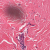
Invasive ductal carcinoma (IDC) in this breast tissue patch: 0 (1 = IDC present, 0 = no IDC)